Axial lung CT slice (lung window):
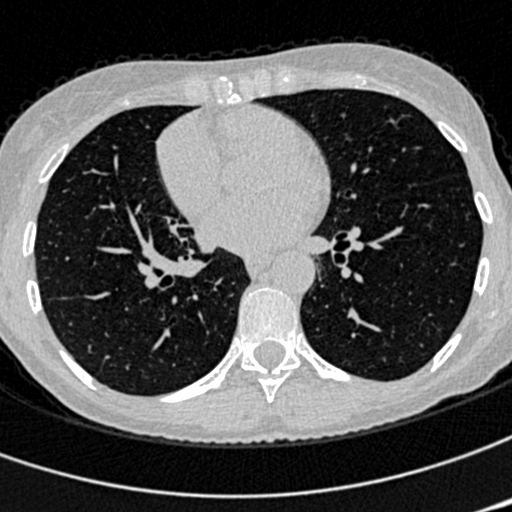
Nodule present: no